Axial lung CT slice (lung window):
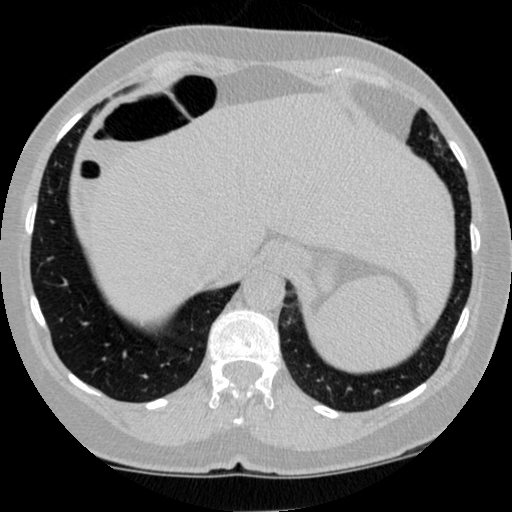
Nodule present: no